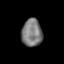
Tissue: prostate
Cell type: T cells
Senescence score: 0.3483
Nuclear area (px): 556
Mean DAPI intensity: 122.077